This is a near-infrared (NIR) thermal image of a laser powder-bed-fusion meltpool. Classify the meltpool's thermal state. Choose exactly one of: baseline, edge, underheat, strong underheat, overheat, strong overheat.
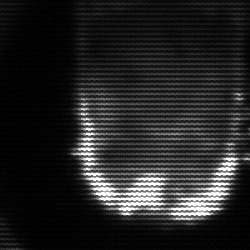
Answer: baseline